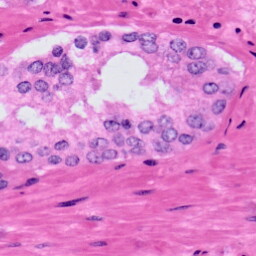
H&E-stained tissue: Prostate